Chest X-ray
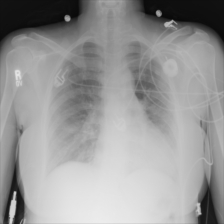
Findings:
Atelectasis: negative
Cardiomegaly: negative
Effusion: negative
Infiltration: negative
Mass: negative
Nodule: negative
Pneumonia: negative
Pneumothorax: negative
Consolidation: negative
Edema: negative
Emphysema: negative
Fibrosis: negative
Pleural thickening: negative
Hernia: negative